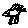
Label: fish